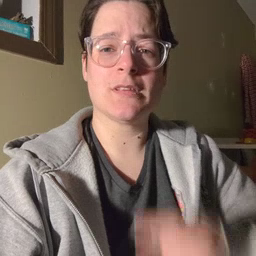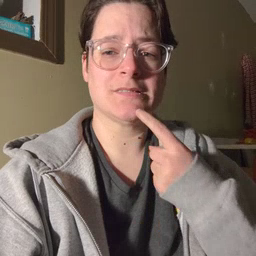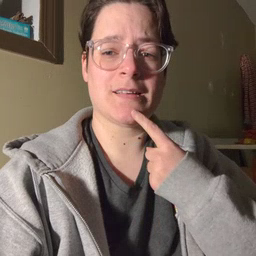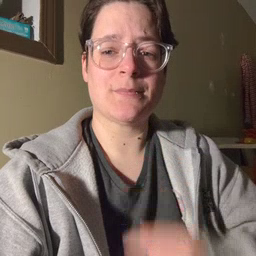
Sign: say